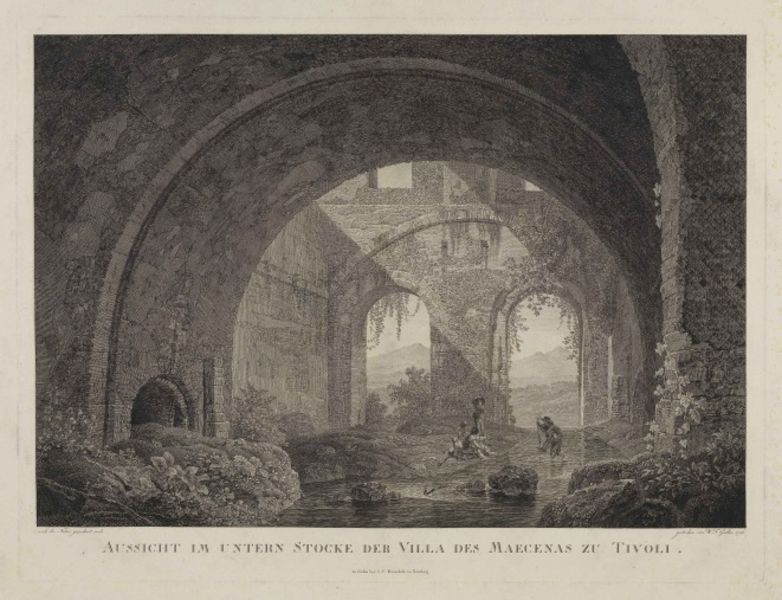
Titel: Tivoli, Villa des Maecenas (unterer Stock)
Künstler: Friedrich Wilhelm Gmelin
Standort: Karlsruhe
Institution: Staatliche Kunsthalle Karlsruhe
Schlagwörter: baum, felsen, mann, schatten, wasser, weiß, grün, landschaft, menschen, see, sitzen, teich, ufer, fenster, frau, hell, licht, pfeiler, schwarz, skizze, zeichnung, blüten, gebäude, hund, alt, architektur, mensch, stein, steine, bach, natur, brücke, busch, kirche, sonne, personen, pflanzen, höhle, ranken, aussicht, papier, bogen, italien, berge, sonnenlicht, mauer, graphik, besucher, figuren, rundbogen, fluß, romantik, wein, deutsch, lichteinfall, tor, bögen, eingang, keller, innenhof, ruine, gewölbe, antike, burg, torbogen, idyll, mauerwerk, druck, druckgraphik, schwarz-weiß, radierung, stich, text, bleistift, flora, rom, ranke, gemäuer, römer, villa, bewachsen, efeu, mauern, mystisch, sonnenstrahlen, grotte, arkadien, kupferstich, sklaven, tunnel, römisch, angeln, garu, bewuchs, wölbung, doppelbogen, tivoli, stahlstich, tunnek, reiseführer, gebude, g, 18. jahrhundert, 1900, f, ruinenromantik, römische ruine, maecenas, druckgraphk, gewölbebogen, mäzenas, tivola, mecenate, villa  des maecenas